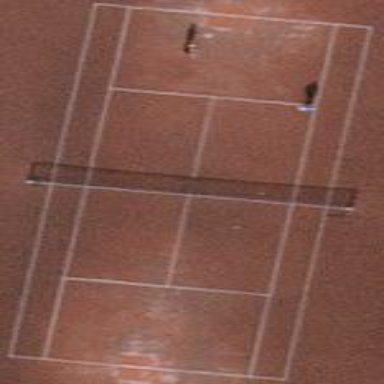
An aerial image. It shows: Tennis court on pitch.